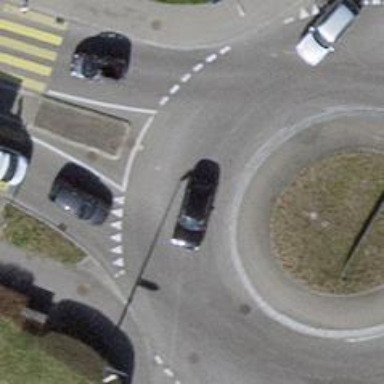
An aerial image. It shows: Primary highway with asphalt surface. The road features roundabout and has separate sidewalks.